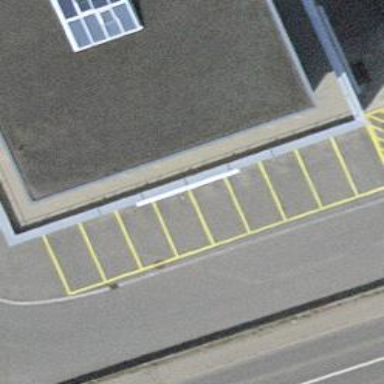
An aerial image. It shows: Street side parking area.